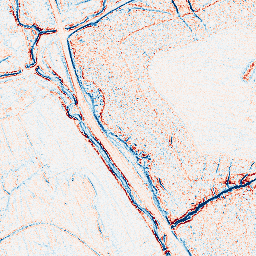
Category: edge_preserving
Decomposition family: anisotropic_diffusion
Decomposition parameters: iterations: 5
kappa: 50
gamma: 0.1
Upsampling method: bicubic_16x
Upsampling parameters: scale: 16
Upsampling scale: 16